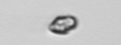
Label: Heterocapsa_rotundata